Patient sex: M
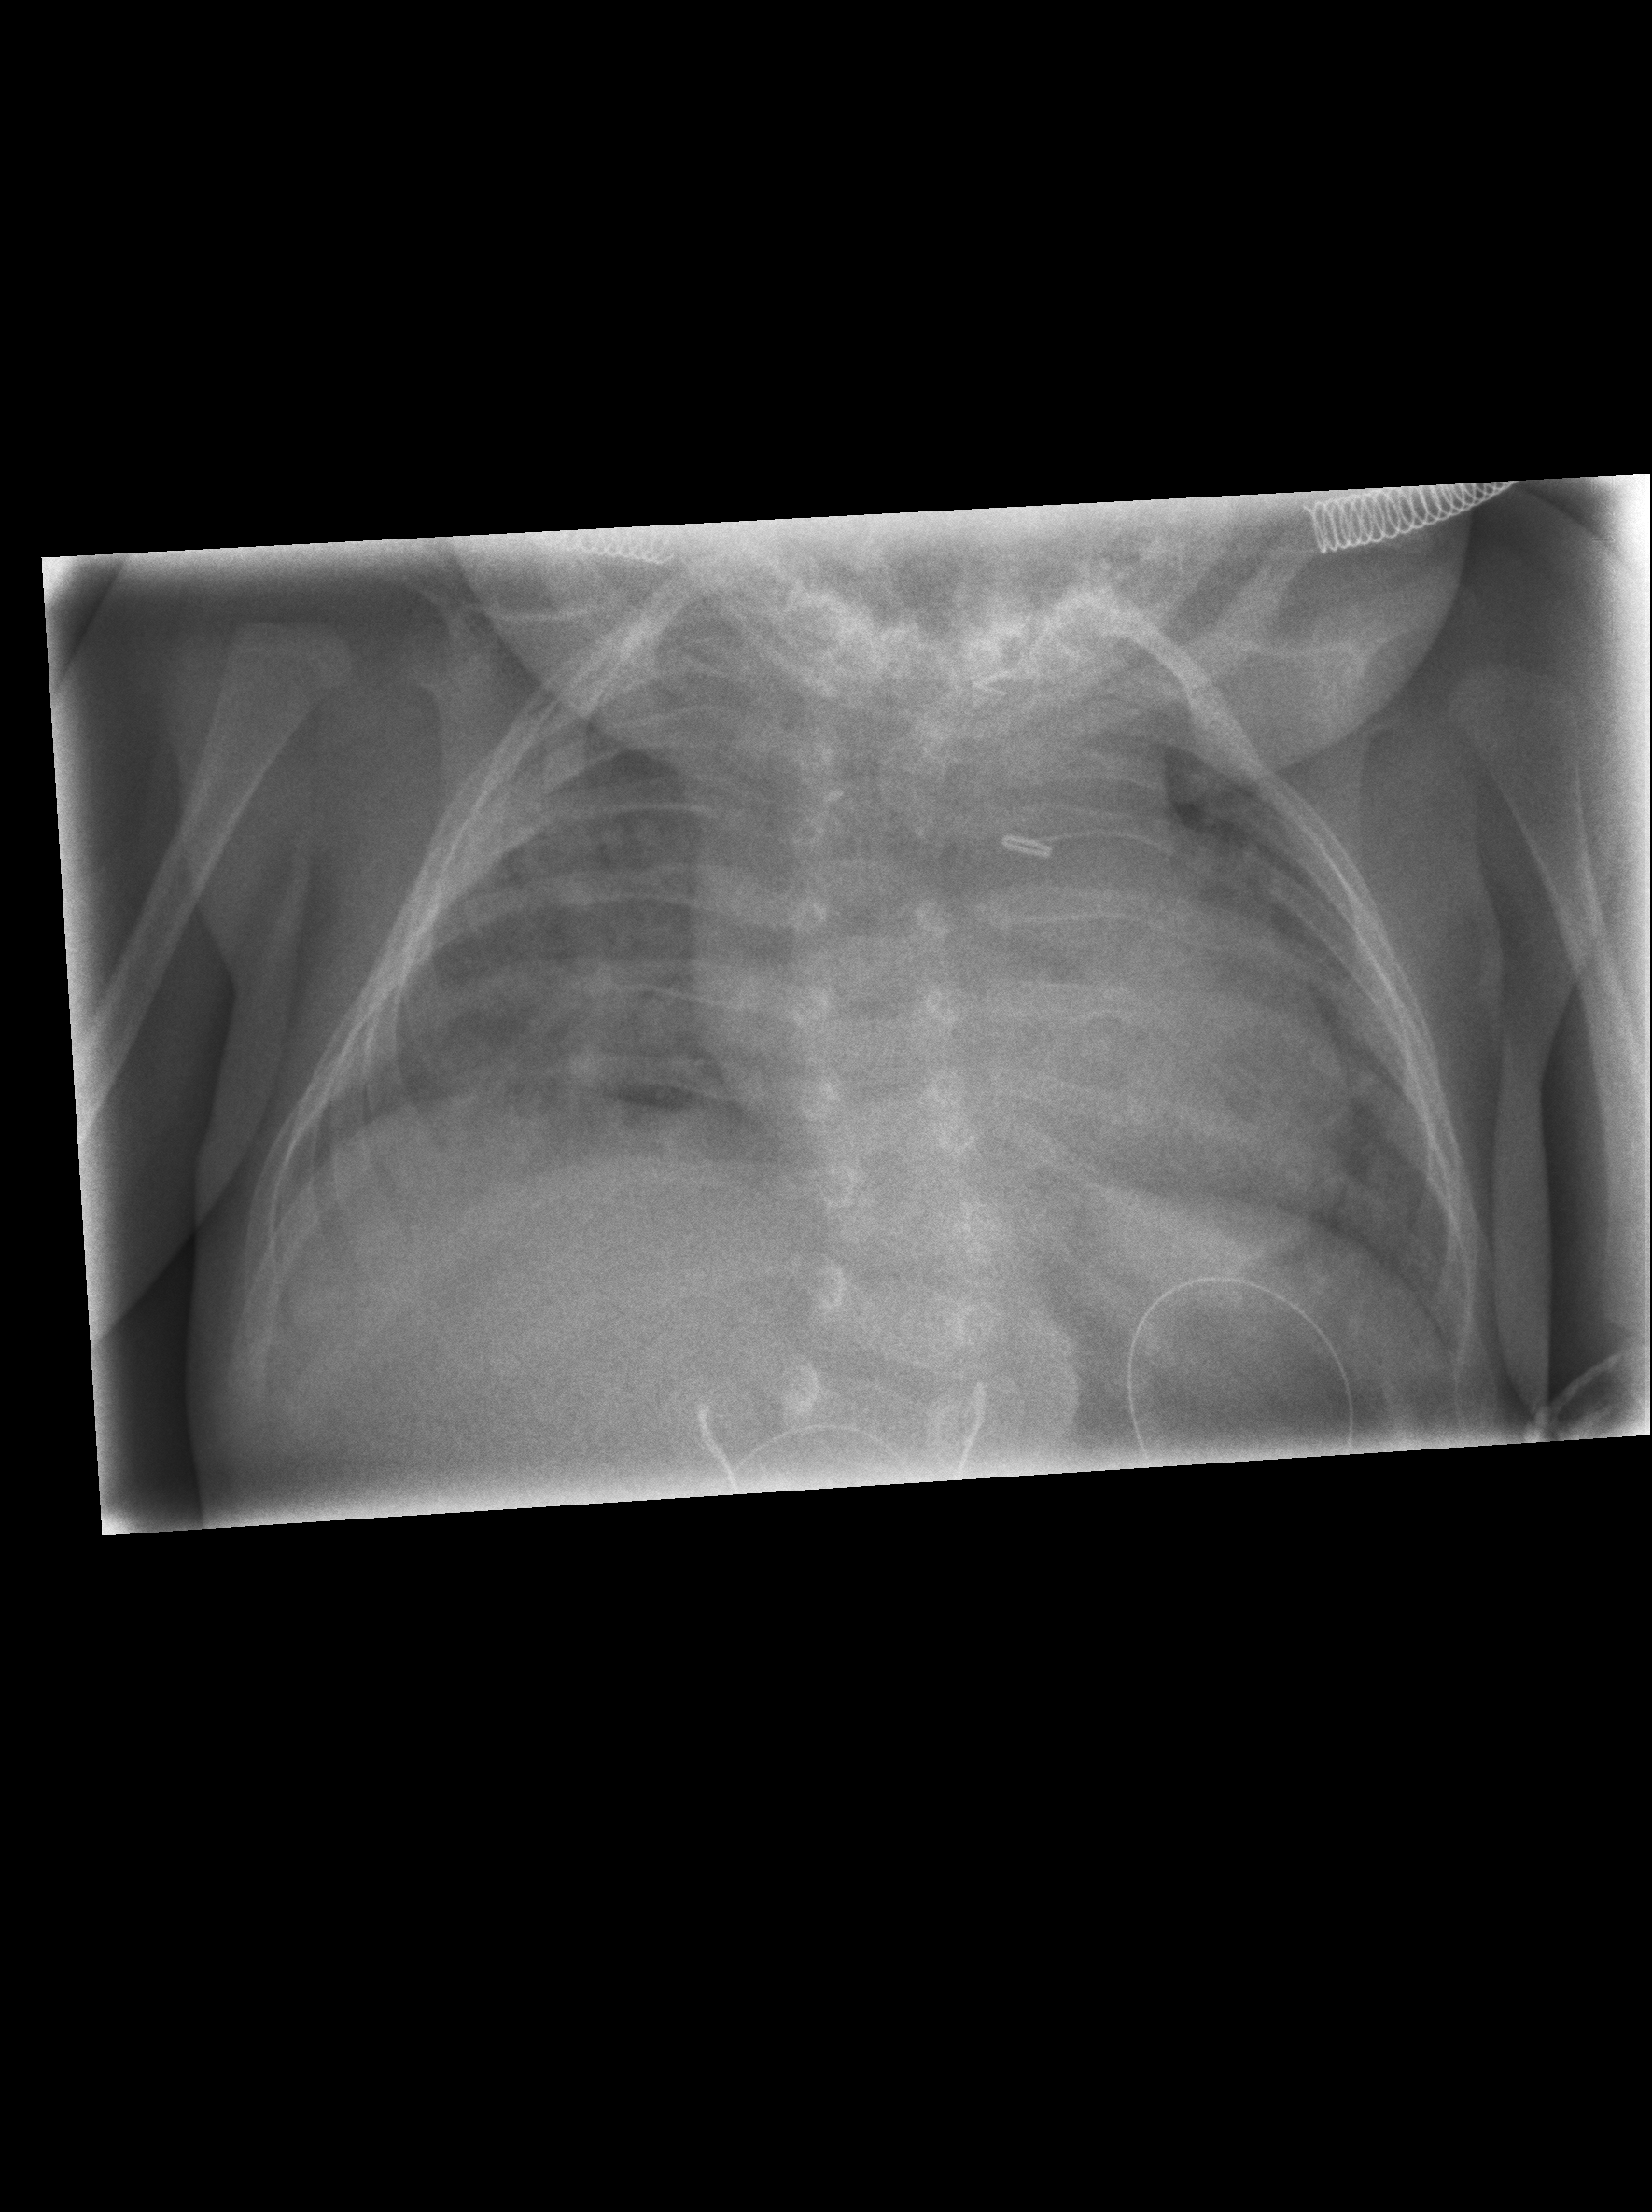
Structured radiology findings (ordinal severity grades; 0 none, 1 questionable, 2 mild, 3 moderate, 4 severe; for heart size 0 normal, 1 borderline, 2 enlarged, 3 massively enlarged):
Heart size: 2
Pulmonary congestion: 2
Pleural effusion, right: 0
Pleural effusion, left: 0
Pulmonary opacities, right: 2
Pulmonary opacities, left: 0
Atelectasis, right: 2
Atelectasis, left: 0